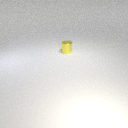
small yellow metal cylinder